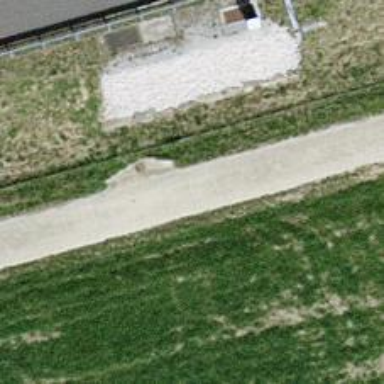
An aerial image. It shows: Track with grade 1 quality.